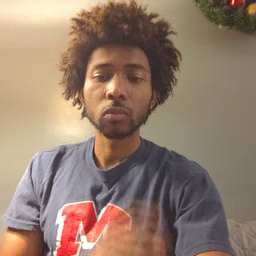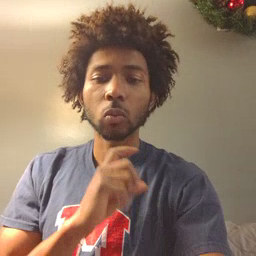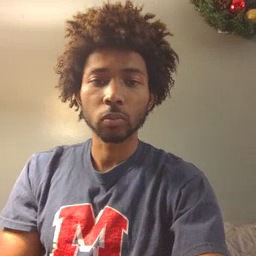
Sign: garbage